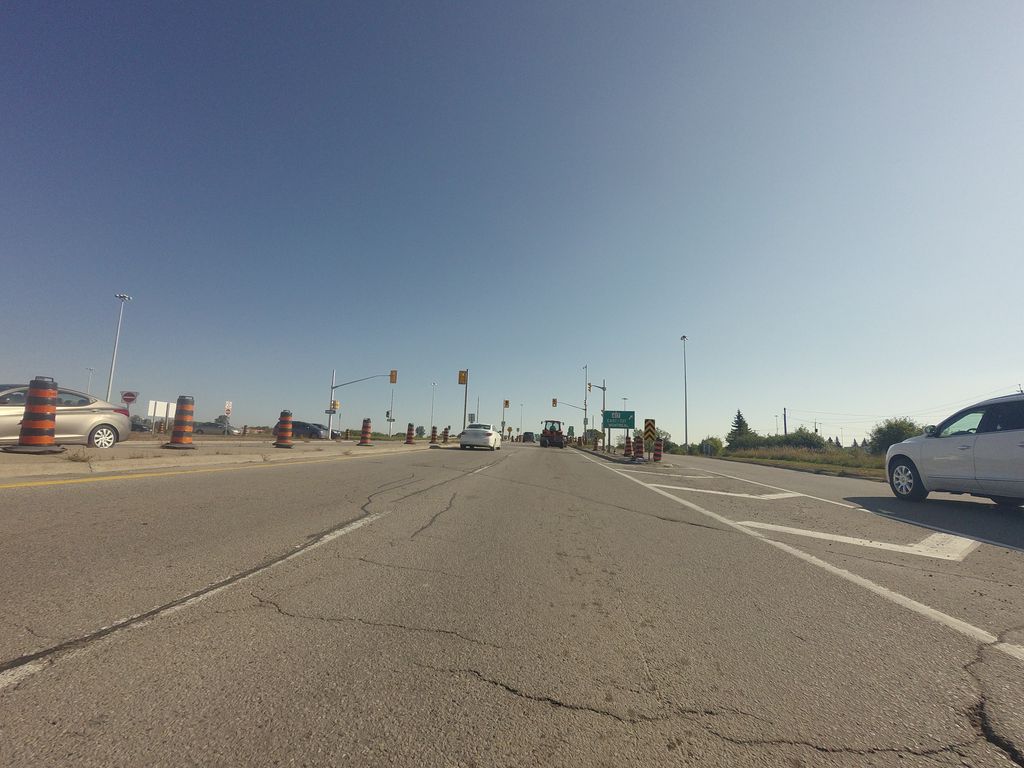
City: ottawa-gatineau